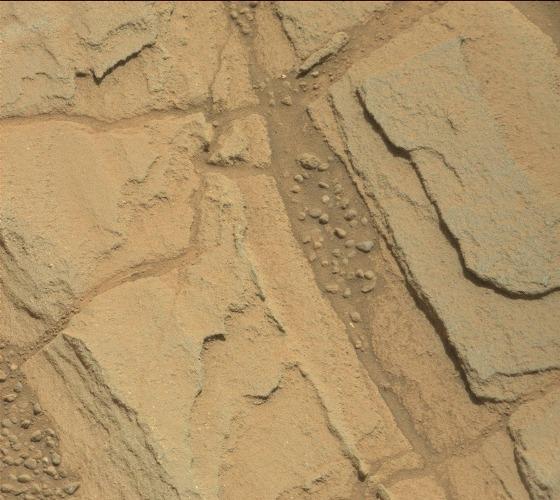
Terrain classes present: Bedrock, Gravel / Sand / Soil, Shadow